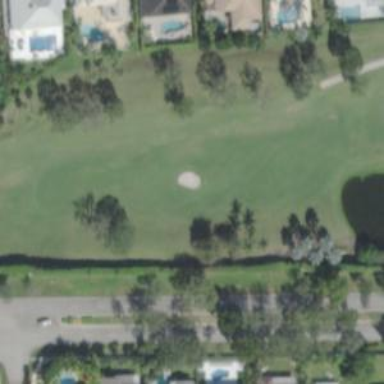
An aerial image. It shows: Golf fairway surrounded by grass.